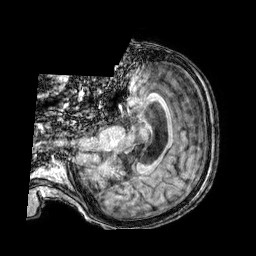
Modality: T1w
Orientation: axial
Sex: female
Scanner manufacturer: philips
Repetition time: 0.008172 s
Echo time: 0.00376 s